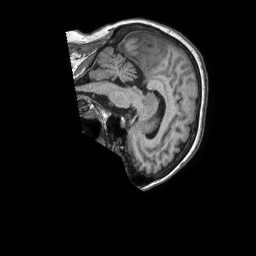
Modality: T1w
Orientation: sagittal
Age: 74
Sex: female
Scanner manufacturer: philips
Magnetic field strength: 1.5 T
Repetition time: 0.007198 s
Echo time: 0.003276 s